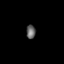
Tissue: skin
Cell type: Epithelial cells
Senescence score: 0.2693
Nuclear area (px): 126
Mean DAPI intensity: 99.556